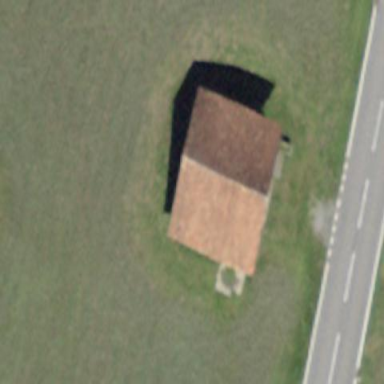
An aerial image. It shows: Rural barn.